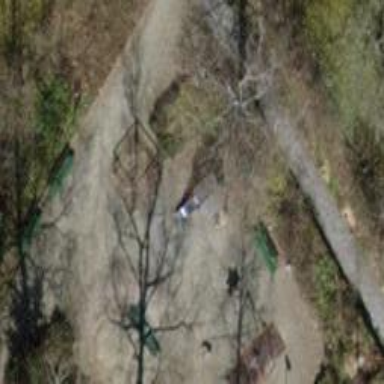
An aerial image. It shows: Playground with slide.